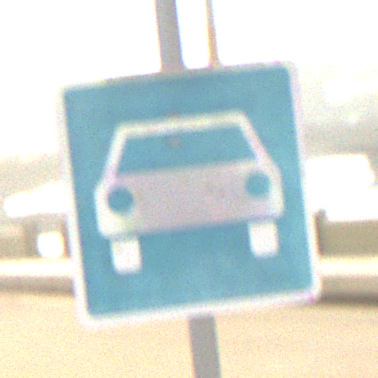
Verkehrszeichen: Kraftfahrstrasse
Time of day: MorningAfternoon
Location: Outdoor (Suburban)
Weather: PartlyCloudy
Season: NotSpecified
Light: Natural